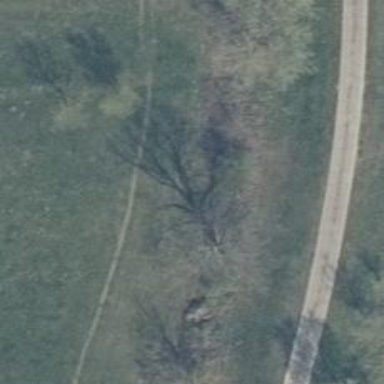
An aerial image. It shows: Row of trees in natural setting.